Group 1:
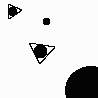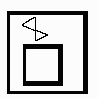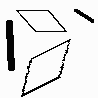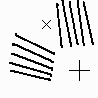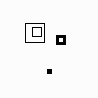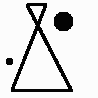
Group 2:
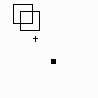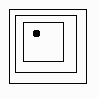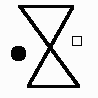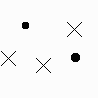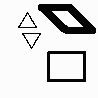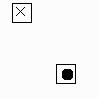
Rule separating the two groups: Two clusters of two elements each vs. not so.
Concepts: 2, cluster, feature_cluster, similar, similar_shape, two
Author: Giuseppe Insana